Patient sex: F
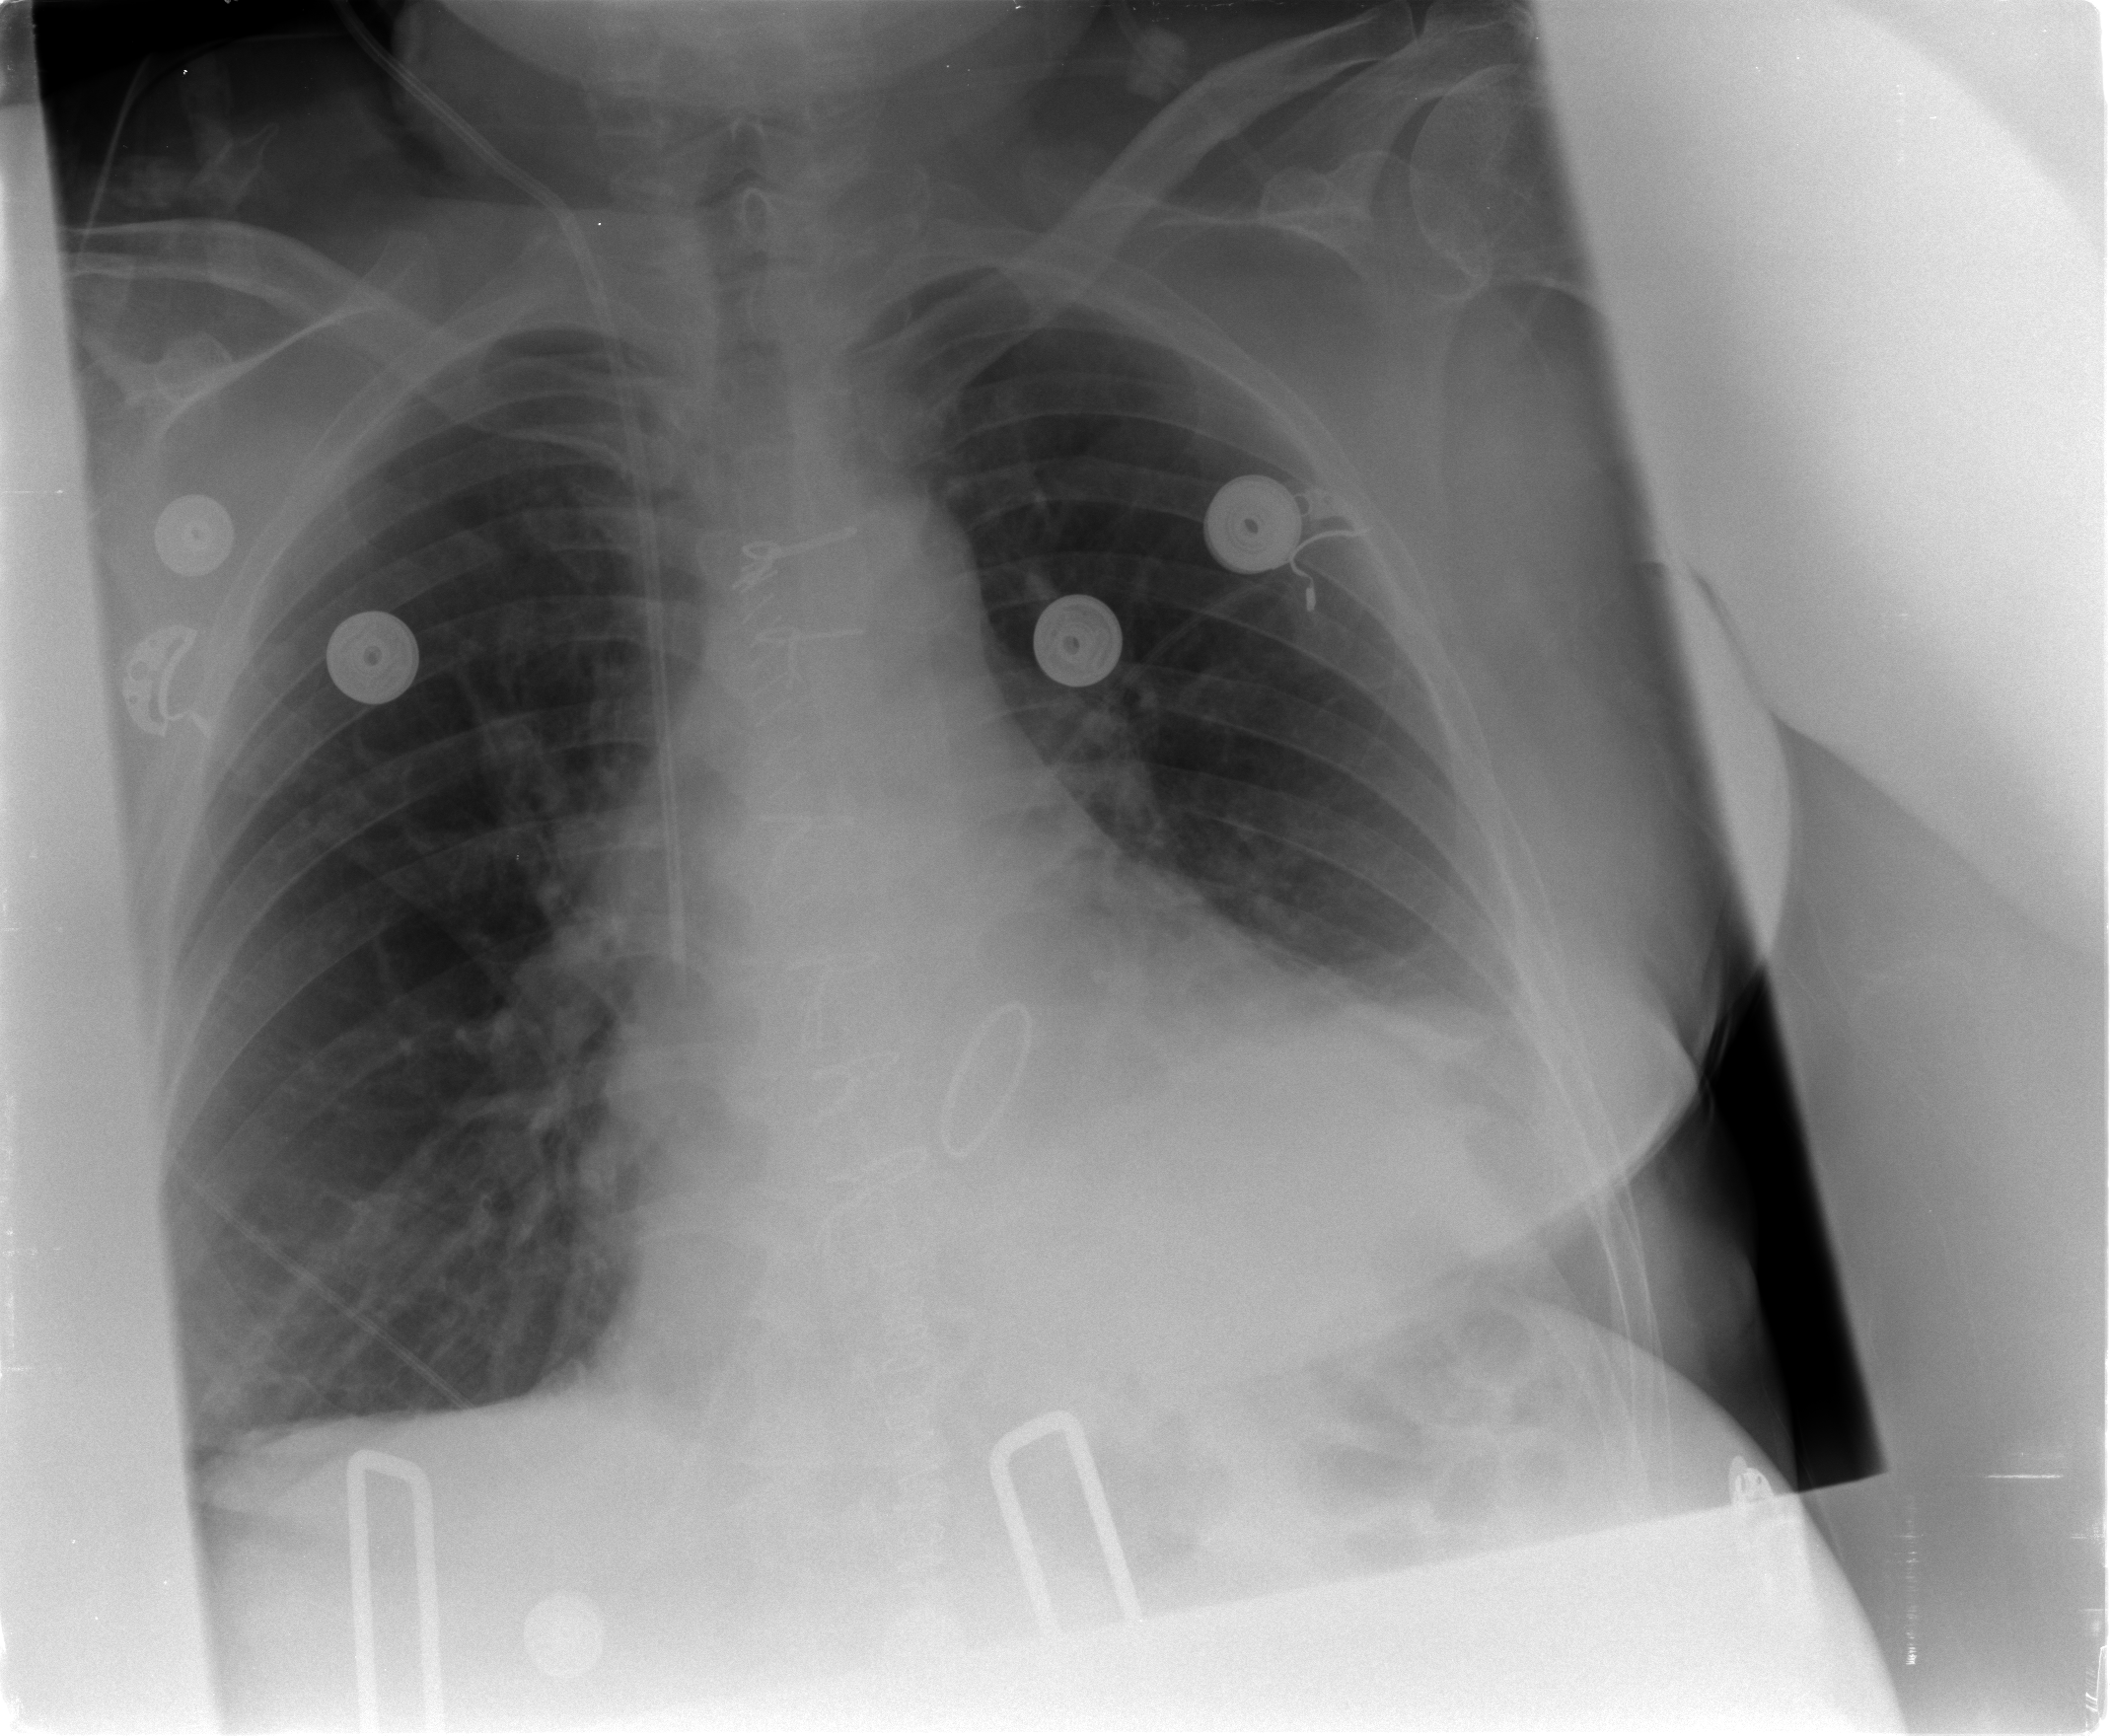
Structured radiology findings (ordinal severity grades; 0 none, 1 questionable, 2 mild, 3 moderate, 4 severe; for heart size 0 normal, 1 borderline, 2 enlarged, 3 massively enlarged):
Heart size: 2
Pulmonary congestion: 2
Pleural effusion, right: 0
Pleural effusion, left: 2
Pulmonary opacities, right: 0
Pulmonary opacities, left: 0
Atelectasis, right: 2
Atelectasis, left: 2